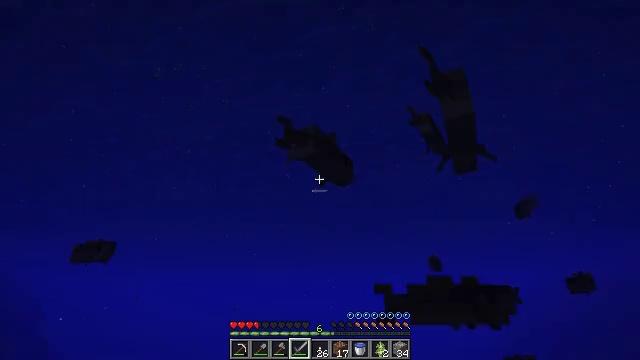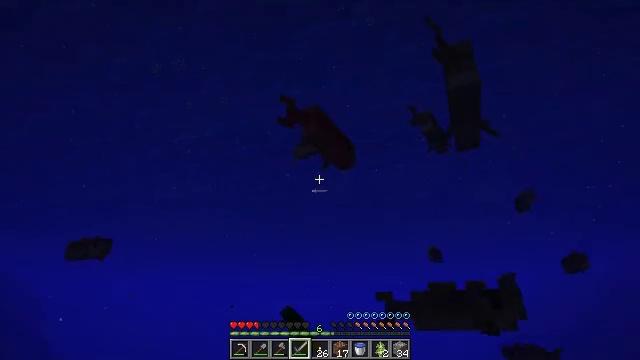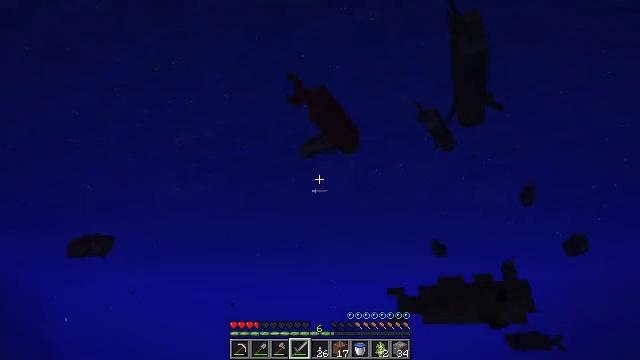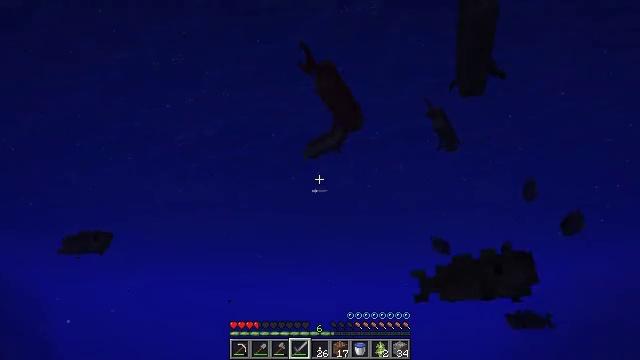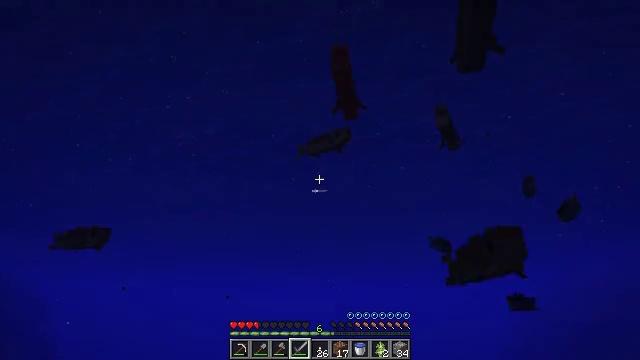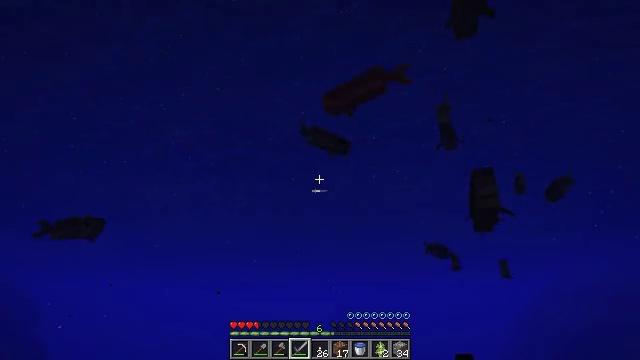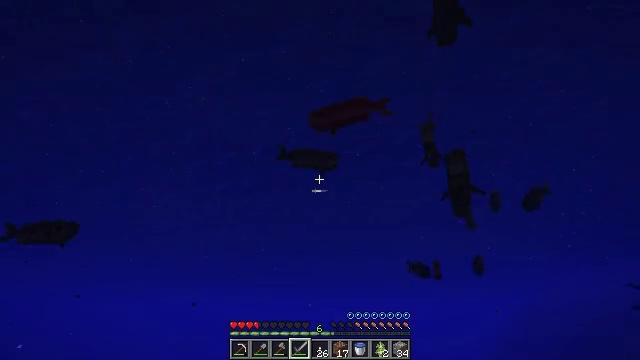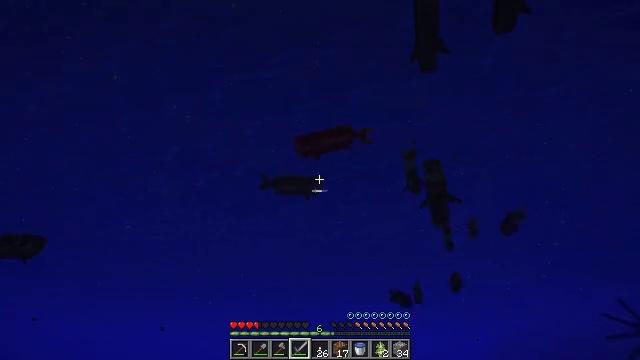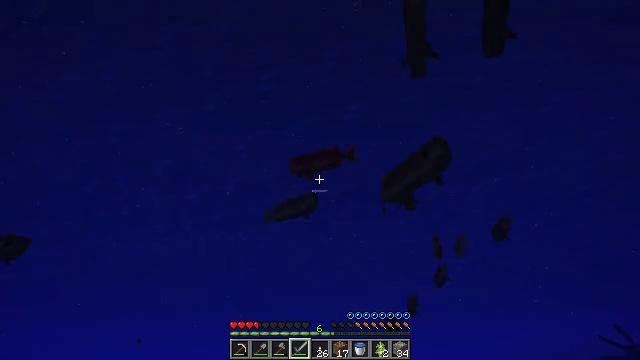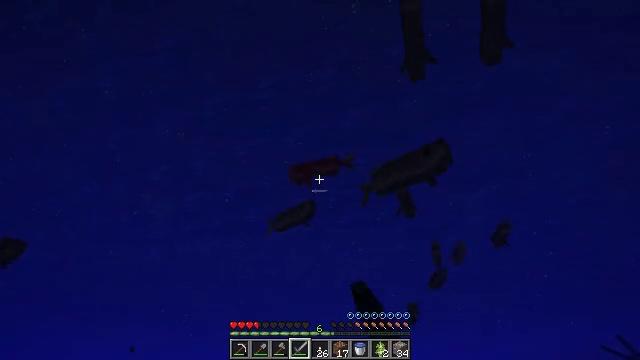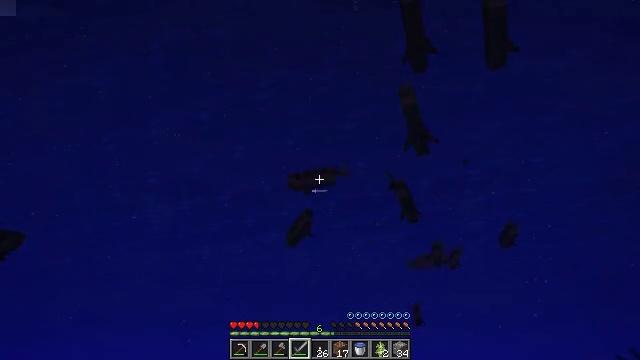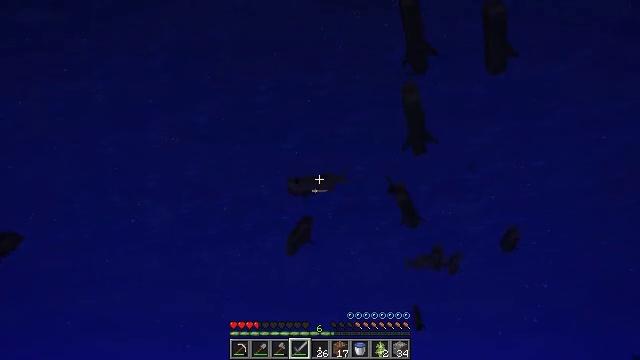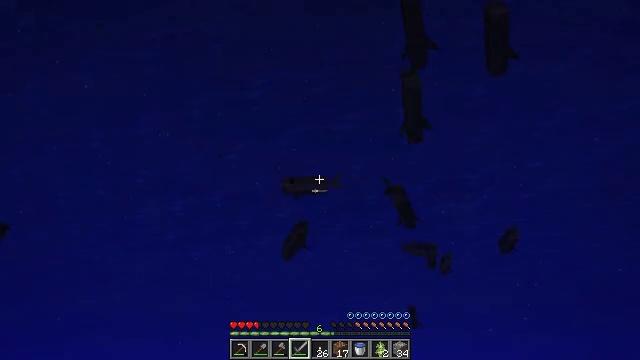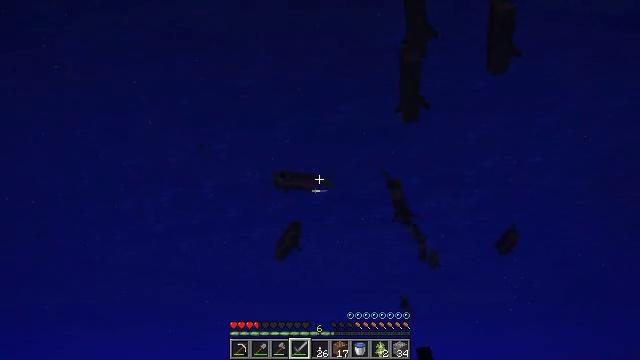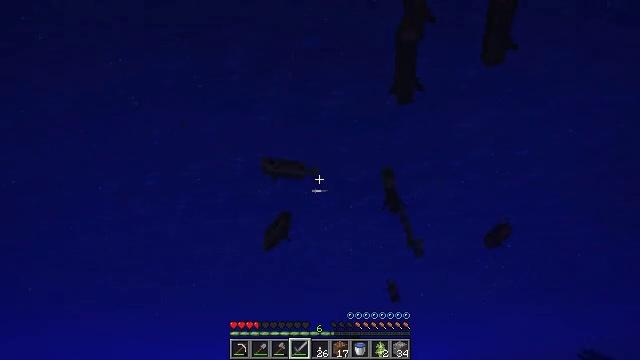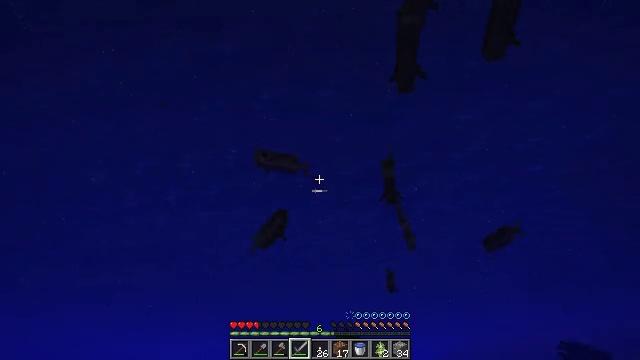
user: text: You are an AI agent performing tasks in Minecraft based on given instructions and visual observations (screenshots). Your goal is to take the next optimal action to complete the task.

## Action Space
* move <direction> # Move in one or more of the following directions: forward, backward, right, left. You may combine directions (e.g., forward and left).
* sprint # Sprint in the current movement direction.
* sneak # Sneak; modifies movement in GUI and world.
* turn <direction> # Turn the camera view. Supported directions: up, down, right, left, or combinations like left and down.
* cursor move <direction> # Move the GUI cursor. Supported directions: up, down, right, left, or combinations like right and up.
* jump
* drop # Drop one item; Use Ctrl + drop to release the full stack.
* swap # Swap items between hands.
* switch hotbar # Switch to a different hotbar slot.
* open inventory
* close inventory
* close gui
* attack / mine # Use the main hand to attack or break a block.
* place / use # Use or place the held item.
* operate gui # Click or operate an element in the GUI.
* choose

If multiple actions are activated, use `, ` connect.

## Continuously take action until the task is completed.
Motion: motion action
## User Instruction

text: Catch and defeat a cod.
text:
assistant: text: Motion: move forward, attack / mine
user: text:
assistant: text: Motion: move forward, attack / mine
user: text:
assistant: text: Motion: attack / mine
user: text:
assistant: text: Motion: attack / mine
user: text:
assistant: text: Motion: attack / mine
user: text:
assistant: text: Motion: turn right and up, attack / mine
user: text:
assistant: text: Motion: move forward, turn right and up
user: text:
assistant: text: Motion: move forward, turn right and up, attack / mine
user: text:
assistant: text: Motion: move forward, turn up, attack / mine, jump
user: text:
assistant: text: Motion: move forward, attack / mine, jump
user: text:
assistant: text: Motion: move forward, attack / mine, jump
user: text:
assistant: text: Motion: move forward, turn right, attack / mine, jump
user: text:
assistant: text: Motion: move forward, turn right and down, attack / mine
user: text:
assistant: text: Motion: move forward, turn right and down, attack / mine
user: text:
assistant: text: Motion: move forward, turn right and down, attack / mine
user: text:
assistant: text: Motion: move forward
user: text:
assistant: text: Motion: move forward, attack / mine
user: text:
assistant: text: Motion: move forward, attack / mine
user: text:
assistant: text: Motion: move forward, attack / mine
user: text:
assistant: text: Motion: move forward
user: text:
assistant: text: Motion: move forward, turn left and up
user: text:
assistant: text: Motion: move forward
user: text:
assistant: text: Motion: move forward, turn left
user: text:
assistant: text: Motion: move forward, turn left
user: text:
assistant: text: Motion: move forward, sprint
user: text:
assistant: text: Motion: move forward, sprint
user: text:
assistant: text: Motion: move forward, sprint, turn right and up
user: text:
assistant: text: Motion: move forward, sprint, turn up, jump
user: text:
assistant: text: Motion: move forward, sprint, jump
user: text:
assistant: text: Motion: move forward, sprint, attack / mine, jump